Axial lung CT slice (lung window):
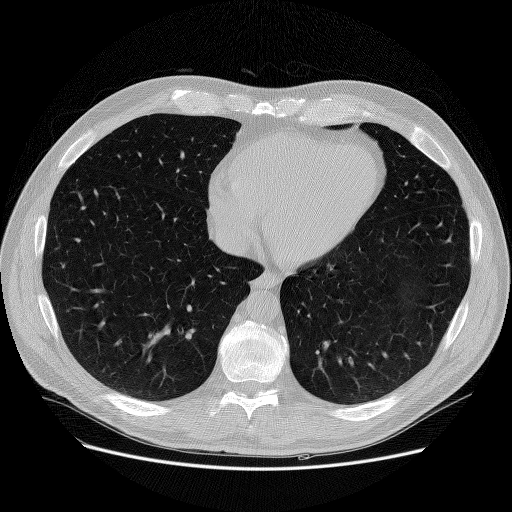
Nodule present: no